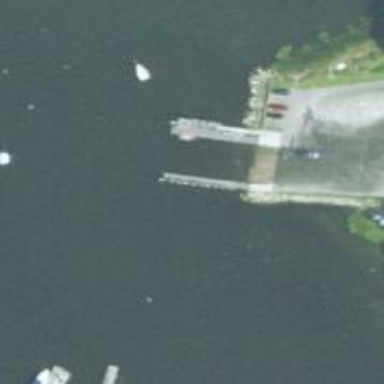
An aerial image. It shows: Slipway on leisure land.